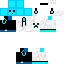
A male skeleton skin with pale skin, wearing blonde helmet dressed in a blue hoodie and black pants, featuring a closed mouth.